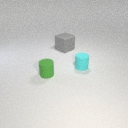
small cyan rubber cylinder in front of large gray rubber cube